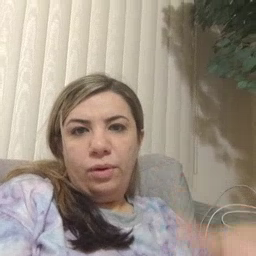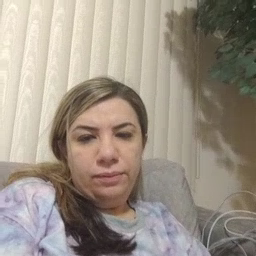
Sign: loud